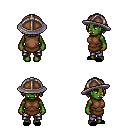
a pixel art fantasy rpg character, female body template, orc, green skin, brown tunic, metal pants, blonde bangs hairstyle, chain helm, black slippers, four views (front, back, left, right), 2x2 character sprite sheet, small pixel art, hard edges, no anti-aliasing